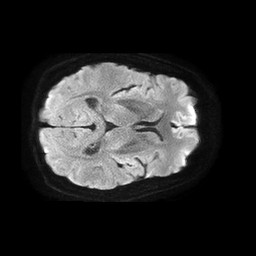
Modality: TRACE
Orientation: axial
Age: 55
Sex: male
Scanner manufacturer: philips
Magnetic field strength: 1.5 T
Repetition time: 4.6 s
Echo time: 0.09059 s